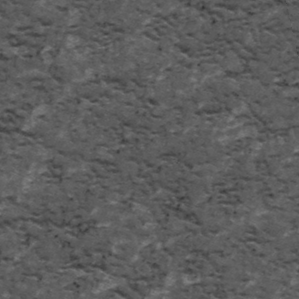
Label: frost